Question: What is the reading of the measurement in the image?
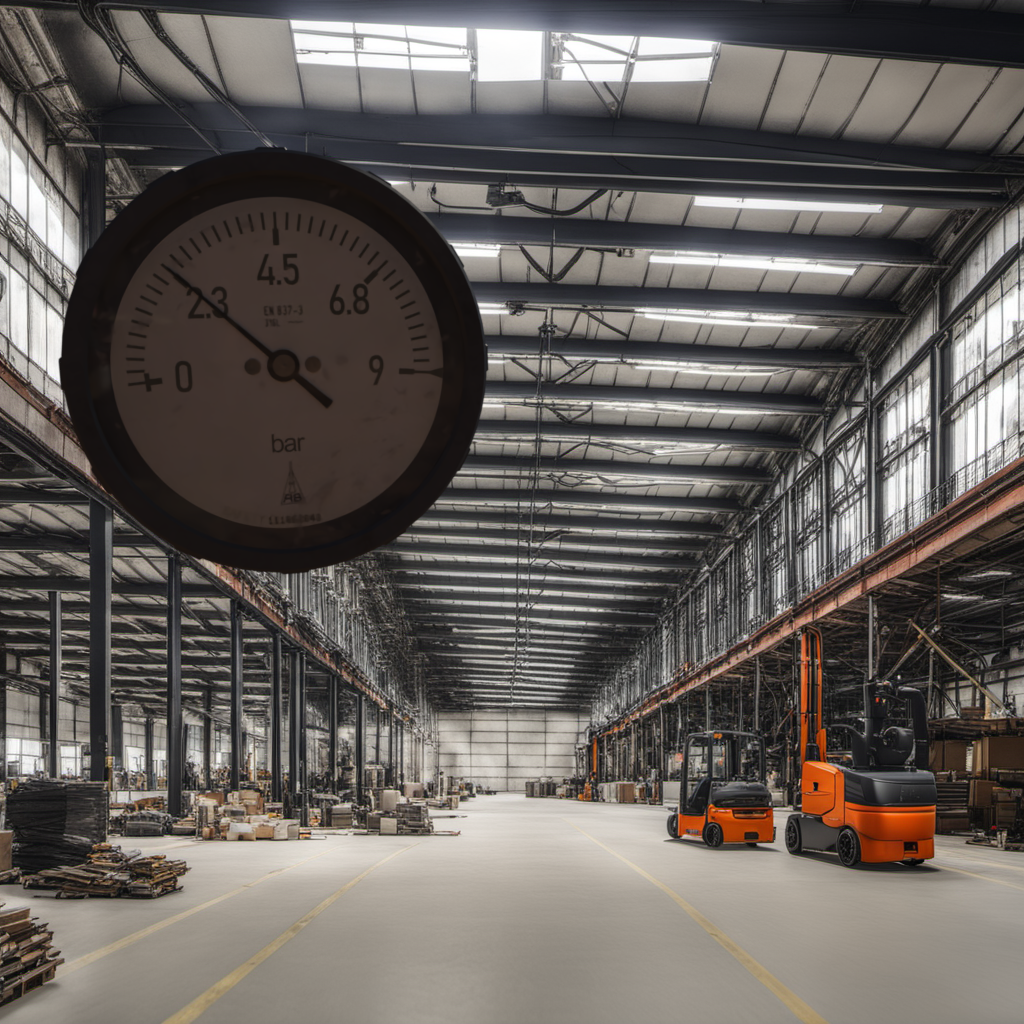
Answer: The result is 2.33
Question: What is the reading range of this measurement?
Answer: The range is from 0 to 9
Question: What is the minimum and maximum reading range of this measurement?
Answer: The minimum value is 0 and the maximum value is 9